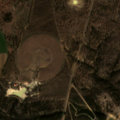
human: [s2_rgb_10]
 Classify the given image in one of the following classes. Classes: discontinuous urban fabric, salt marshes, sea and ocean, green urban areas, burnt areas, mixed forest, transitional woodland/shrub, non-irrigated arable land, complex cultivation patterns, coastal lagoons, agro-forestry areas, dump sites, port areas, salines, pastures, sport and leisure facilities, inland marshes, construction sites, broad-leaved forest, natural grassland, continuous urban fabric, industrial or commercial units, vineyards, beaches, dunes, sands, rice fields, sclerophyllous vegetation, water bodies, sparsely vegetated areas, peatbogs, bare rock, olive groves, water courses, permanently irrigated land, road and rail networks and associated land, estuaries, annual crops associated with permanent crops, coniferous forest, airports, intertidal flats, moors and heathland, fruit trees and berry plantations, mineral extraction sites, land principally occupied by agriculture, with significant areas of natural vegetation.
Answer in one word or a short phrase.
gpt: permanently irrigated land, complex cultivation patterns, transitional woodland/shrub